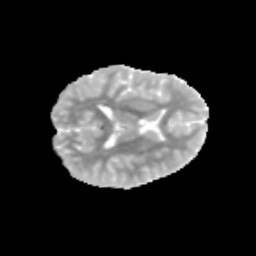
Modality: MD
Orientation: axial
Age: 9
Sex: female
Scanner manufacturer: siemens
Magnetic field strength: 3 T
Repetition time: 3.8 s
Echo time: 0.07 s